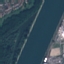
Land use / land cover class: River